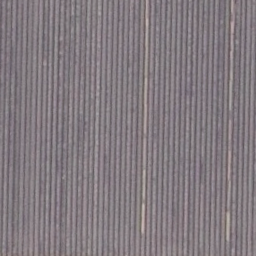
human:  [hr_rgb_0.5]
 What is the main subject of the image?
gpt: farmland